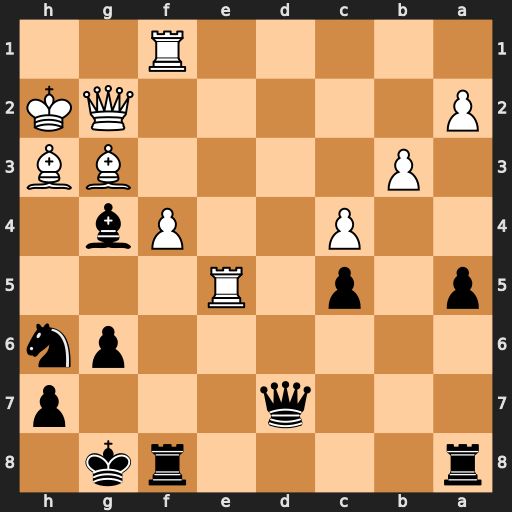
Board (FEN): r4rk1/3q3p/6pn/p1p1R3/2P2Pb1/1P4BB/P5QK/5R2
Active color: b
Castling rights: -
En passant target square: -
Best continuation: Bxh3 Qxh3 Ng4+